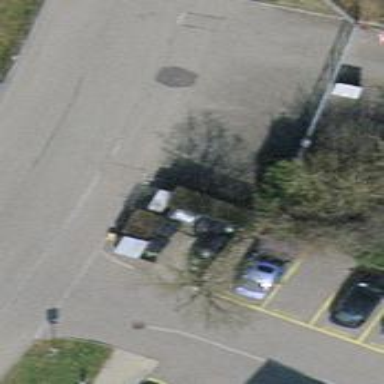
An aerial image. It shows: Recycling container in the area designated for recycling.